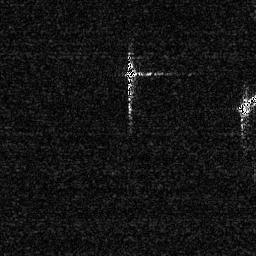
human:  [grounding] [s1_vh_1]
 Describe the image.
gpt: In the satellite image, there is  <ref>1 medium ship </ref> <box>[[47, 20, 53, 39, 0]]</box> located at center,  <ref>1 small ship </ref> <box>[[91, 35, 99, 45, 0]]</box> located at right.